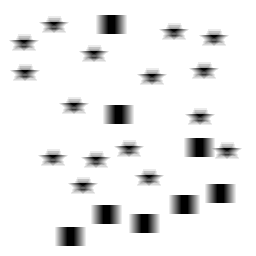
Squares: 8
Triangles: 0
Stars: 16
Total shapes: 24